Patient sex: F
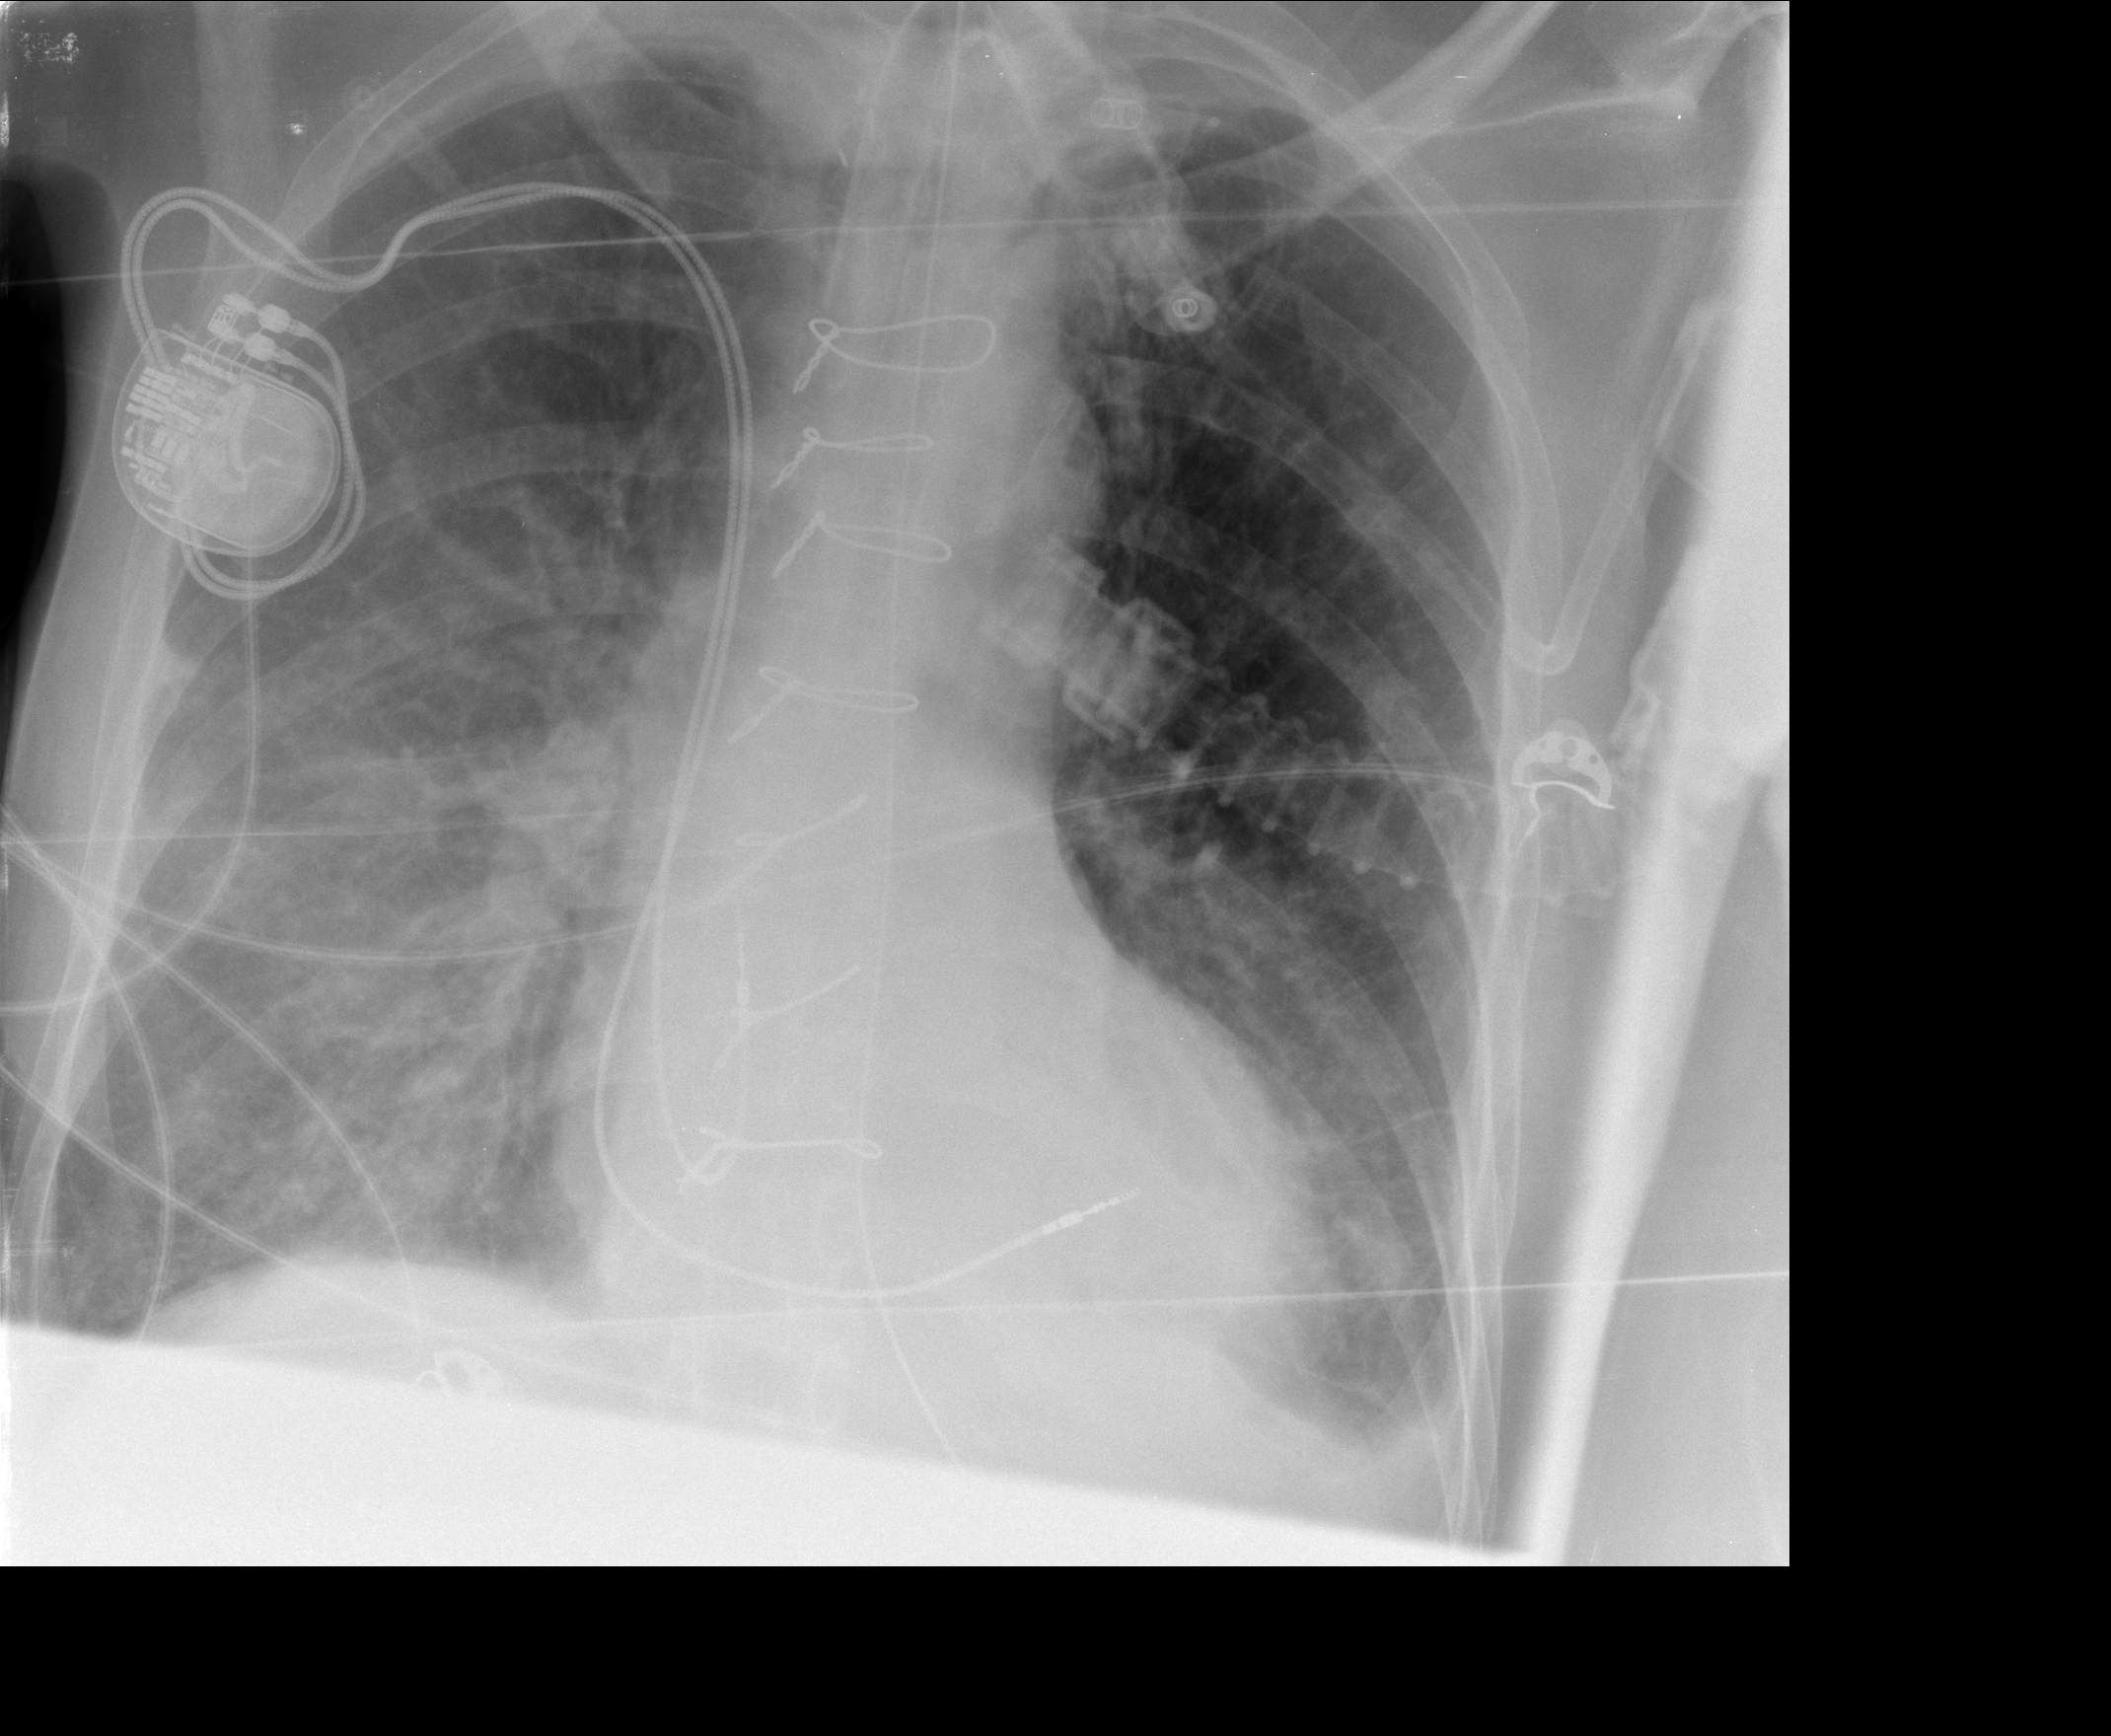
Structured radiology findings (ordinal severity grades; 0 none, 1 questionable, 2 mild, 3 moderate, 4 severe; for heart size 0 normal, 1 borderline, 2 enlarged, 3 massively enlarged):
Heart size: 2
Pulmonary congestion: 2
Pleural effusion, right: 1
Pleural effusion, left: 2
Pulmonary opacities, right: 3
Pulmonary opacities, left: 1
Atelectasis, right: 2
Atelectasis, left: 1